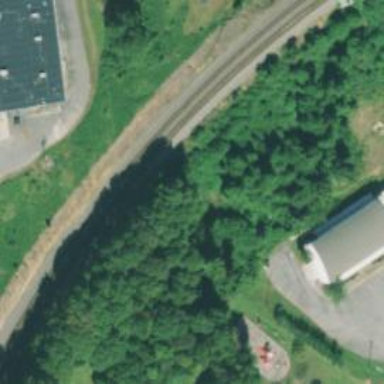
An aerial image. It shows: Railway track.